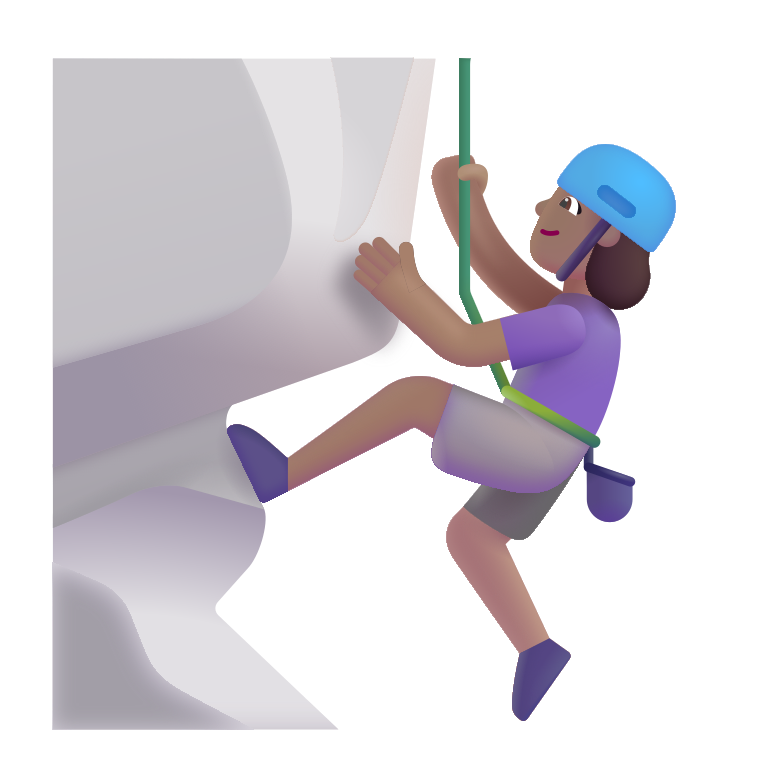
woman climbing color